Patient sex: F
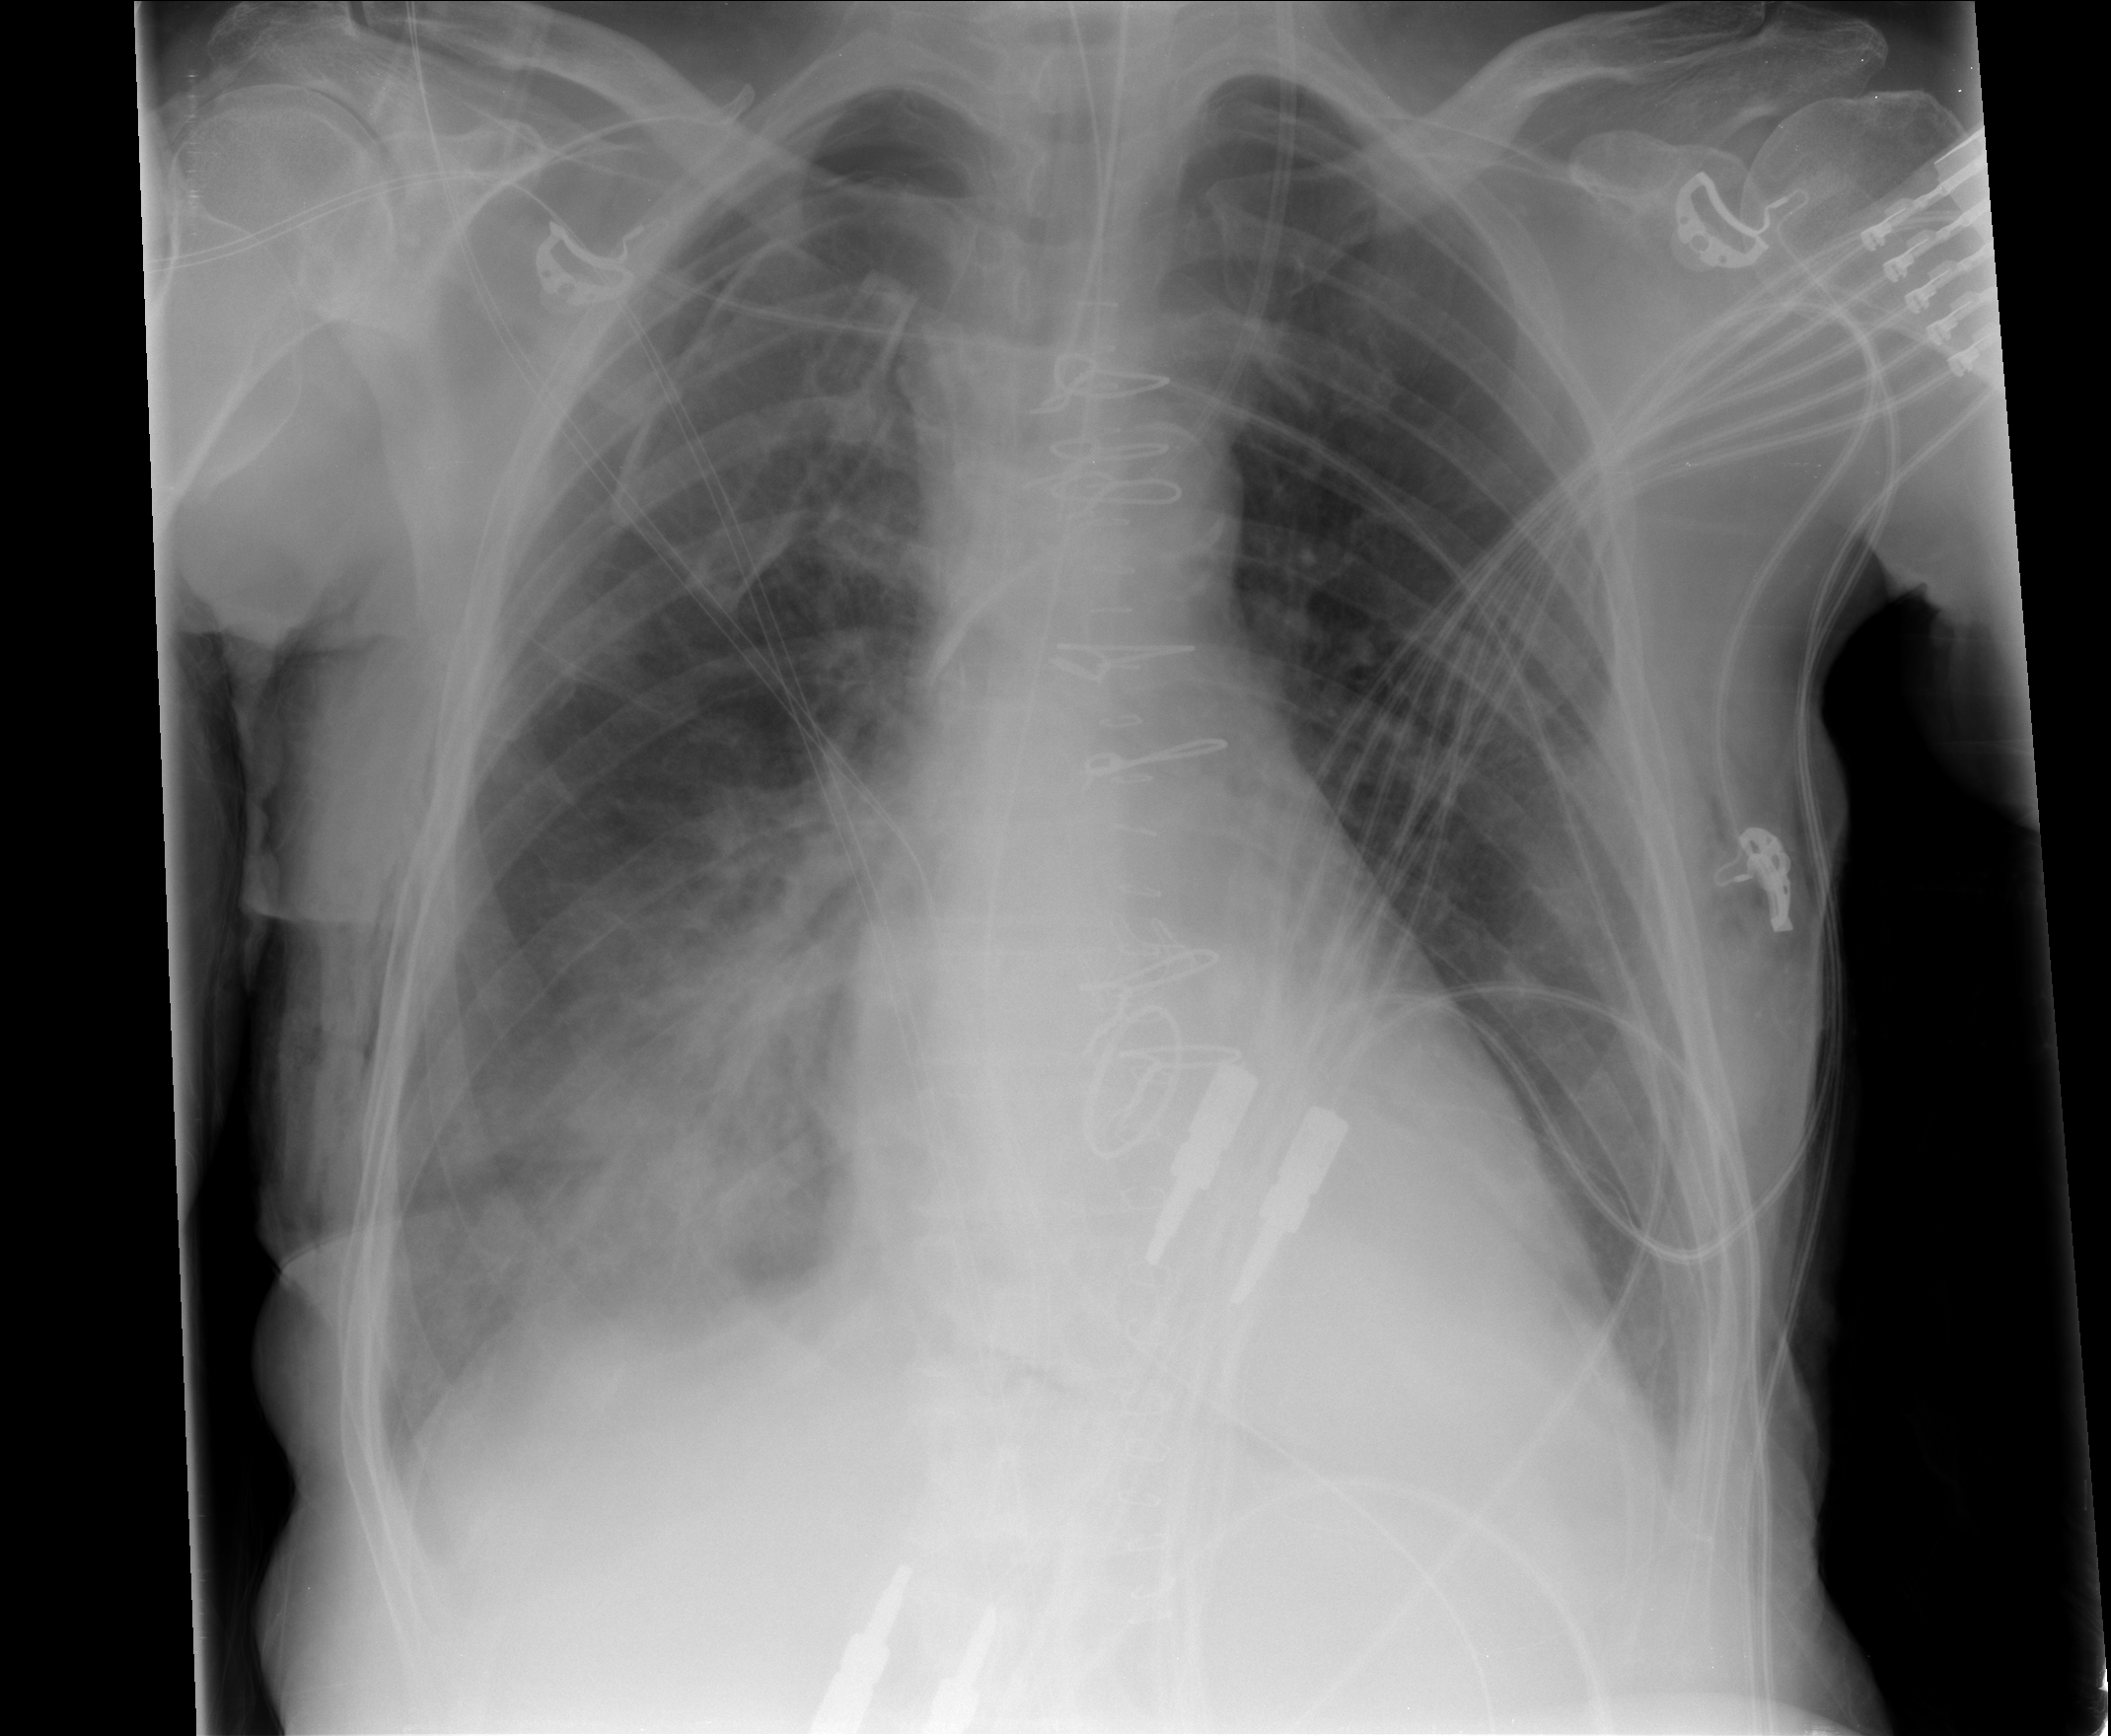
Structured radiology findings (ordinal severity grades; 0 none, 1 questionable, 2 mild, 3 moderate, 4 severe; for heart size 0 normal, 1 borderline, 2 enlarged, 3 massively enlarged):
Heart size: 1
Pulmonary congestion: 2
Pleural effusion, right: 2
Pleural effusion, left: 2
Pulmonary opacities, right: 2
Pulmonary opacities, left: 0
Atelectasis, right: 3
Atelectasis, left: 0